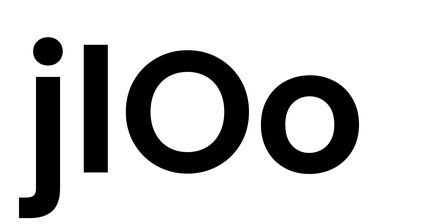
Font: Poppins-SemiBold